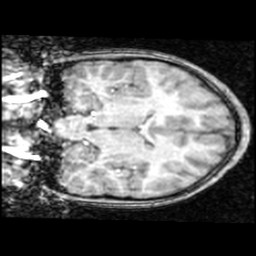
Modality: T1w
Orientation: coronal
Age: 11
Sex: male
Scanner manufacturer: ge
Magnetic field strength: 1.5 T
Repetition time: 0.03333 s
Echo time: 0.008 s